Question: I am absolutely new to Apache Cordova and trying to use Cordova plugins.
I added some plugins (Device, Notification) and see the in plugins list. Also, I am developing only Android app.

Basic examples that I am copying from the documentation page are not working.
'''
$(".buttons button").click(function() {
showAlert();
});
function showAlert() {
navigator.notification.alert(
'You are the winner!', // message
alertDismissed, // callback
'Game Over', // title
'Done' // buttonName
);
}
'''
or this
'''
<input type="text" class="form-control" id="expression" placeholder="Expression">
var phoneName = device.name;
$("#expression").val(phoneName);
'''
Can anybody explain what I am doing wrong?
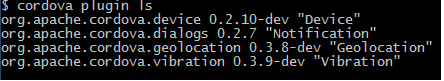
Answer: Follow these steps to use any specific plugin in Cordova 3 -
Assuming your project directory is & you want to use notification/dialog plugin -
'''
cd myApp
cordova plugin add https://git-wip-us.apache.org/repos/asf/cordova-plugin-dialogs.git
'''
Once you do this, cordova fetches the dialogs plugin & adds it to your plugins directory. Now you need to specificy in your code that you want to use this plugin.
Open to your android config file -
'''
myApp/res/xml/config.xml
'''
And add the following line to it -
'''
<feature name="Notification">
<param name="android-package" value="org.apache.cordova.Notification" />
</feature>
'''
Now setup your alert function, don't forget to define the callback function, I don't see the same in your given code -
'''
function alertDismissed() {
// do something
}
navigator.notification.alert(
'You are the winner!', // message
alertDismissed, // callback
'Game Over', // title
'Done' // buttonName
);
'''
Now run a build
'''
cordova build android
'''
You should be able to use the dialog now.
<URL>